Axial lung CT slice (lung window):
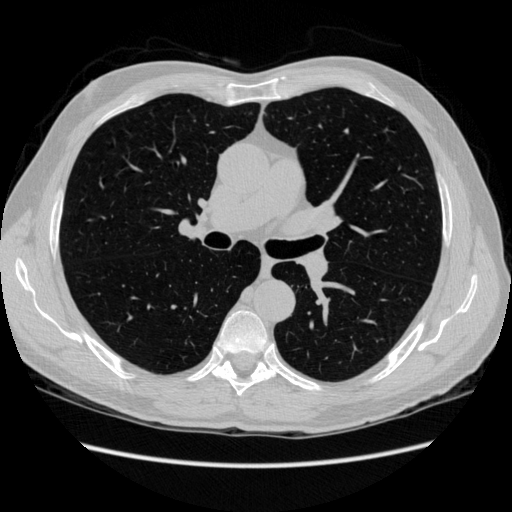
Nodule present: no